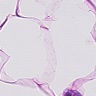
Metastatic tissue present: no